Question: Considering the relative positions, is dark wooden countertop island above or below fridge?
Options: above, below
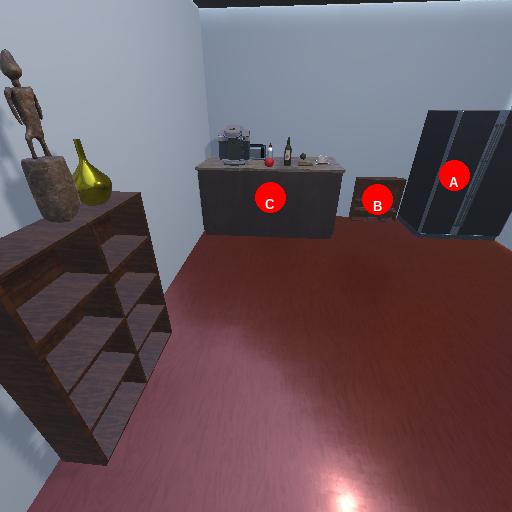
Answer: above